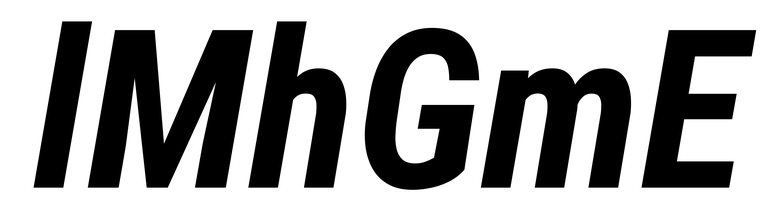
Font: Roboto-Italic_Condensed_Bold_Italic